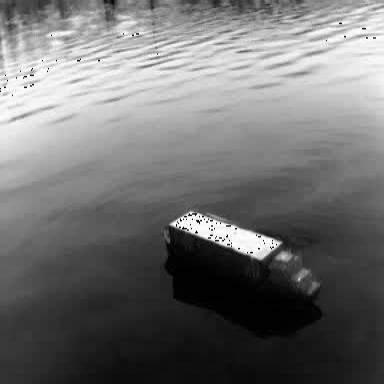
There is a fishing_boat in the infrared image.